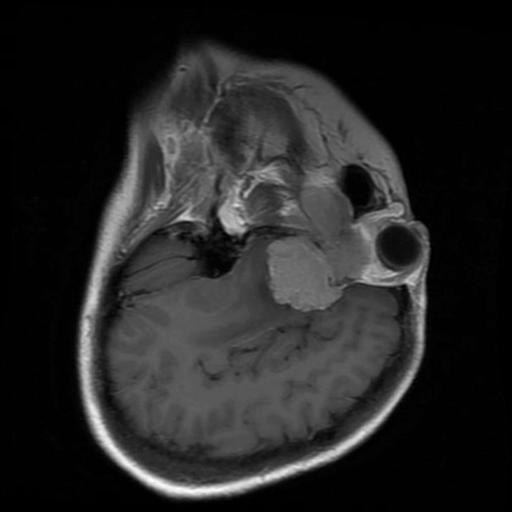
Label: meningioma